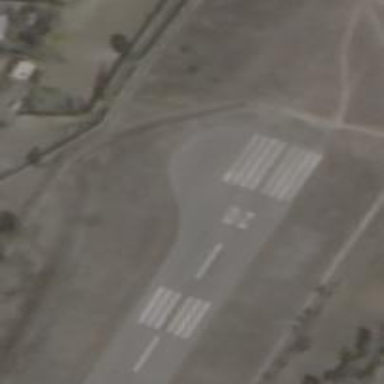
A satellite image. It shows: View of taxiway at the airport.